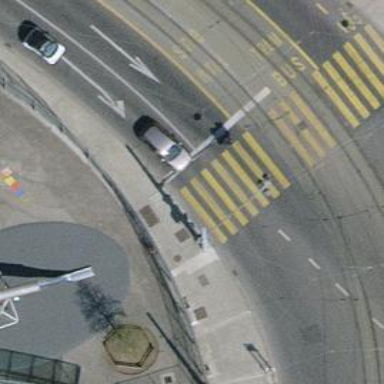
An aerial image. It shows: Road with traffic signals.